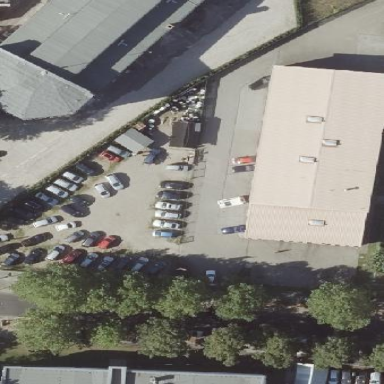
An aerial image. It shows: Building that houses car shop.